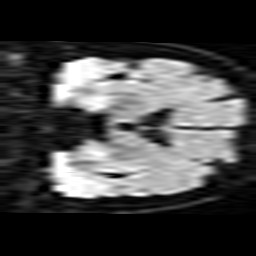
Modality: TRACE
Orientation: coronal
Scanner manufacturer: philips
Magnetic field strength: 1.5 T
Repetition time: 2.88 s
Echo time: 0.06279 s